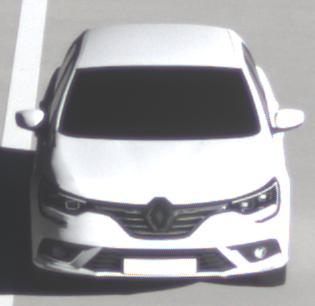
Make: Renault
Model: Mégane ENERGY TCe 100
Detailed model: Mégane (IV)
Model produced from: 2016/03
Model produced until: 2018/08
Doors: 5
Color: white
Road condition: dry road
Daytime: morning or afternoon
Contrast: high contrast